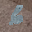
Label: 6